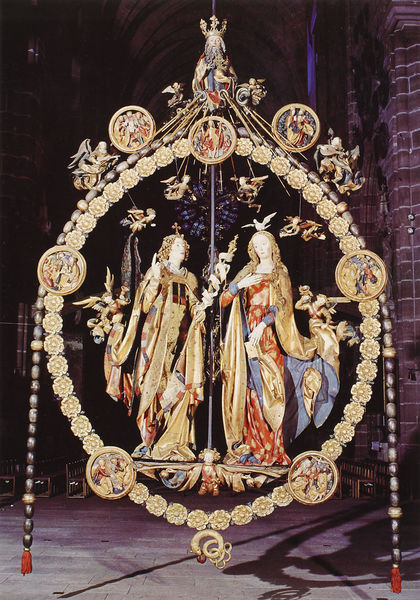
Titel: Englischer Gruß
Künstler: Veit Stoß
Standort: Nürnberg, St. Lorenz (EU - D - B)
Schlagwörter: blumen, rosen, taube, kirche, gold, krone, engel, skulptur, kaiser, könig, verzierung, kreuz, jungfrau, schein, heilig, maria, madonna, rosenkranz, mutter gottes, verkündigung, nürnberg, gottesmutter, heiliger geist, gott vater, unsere liebe frau, heilige maria, pentagram, gottesgebärerin, maria von nazaret, k¨¨onig